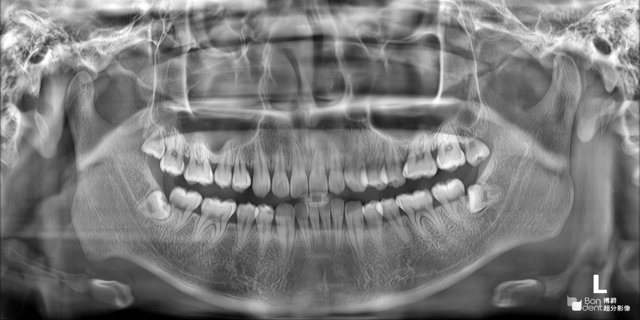
adult